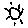
Label: sun